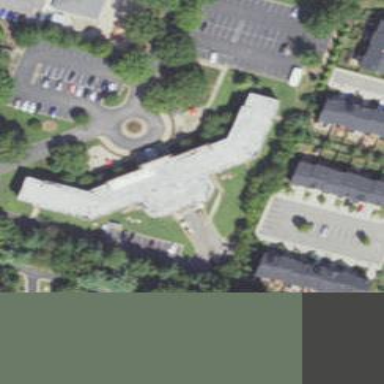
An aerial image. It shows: Building.